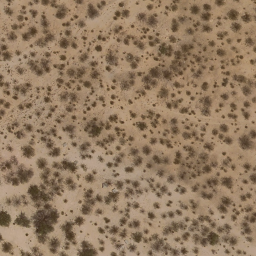
Label: chaparral